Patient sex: M
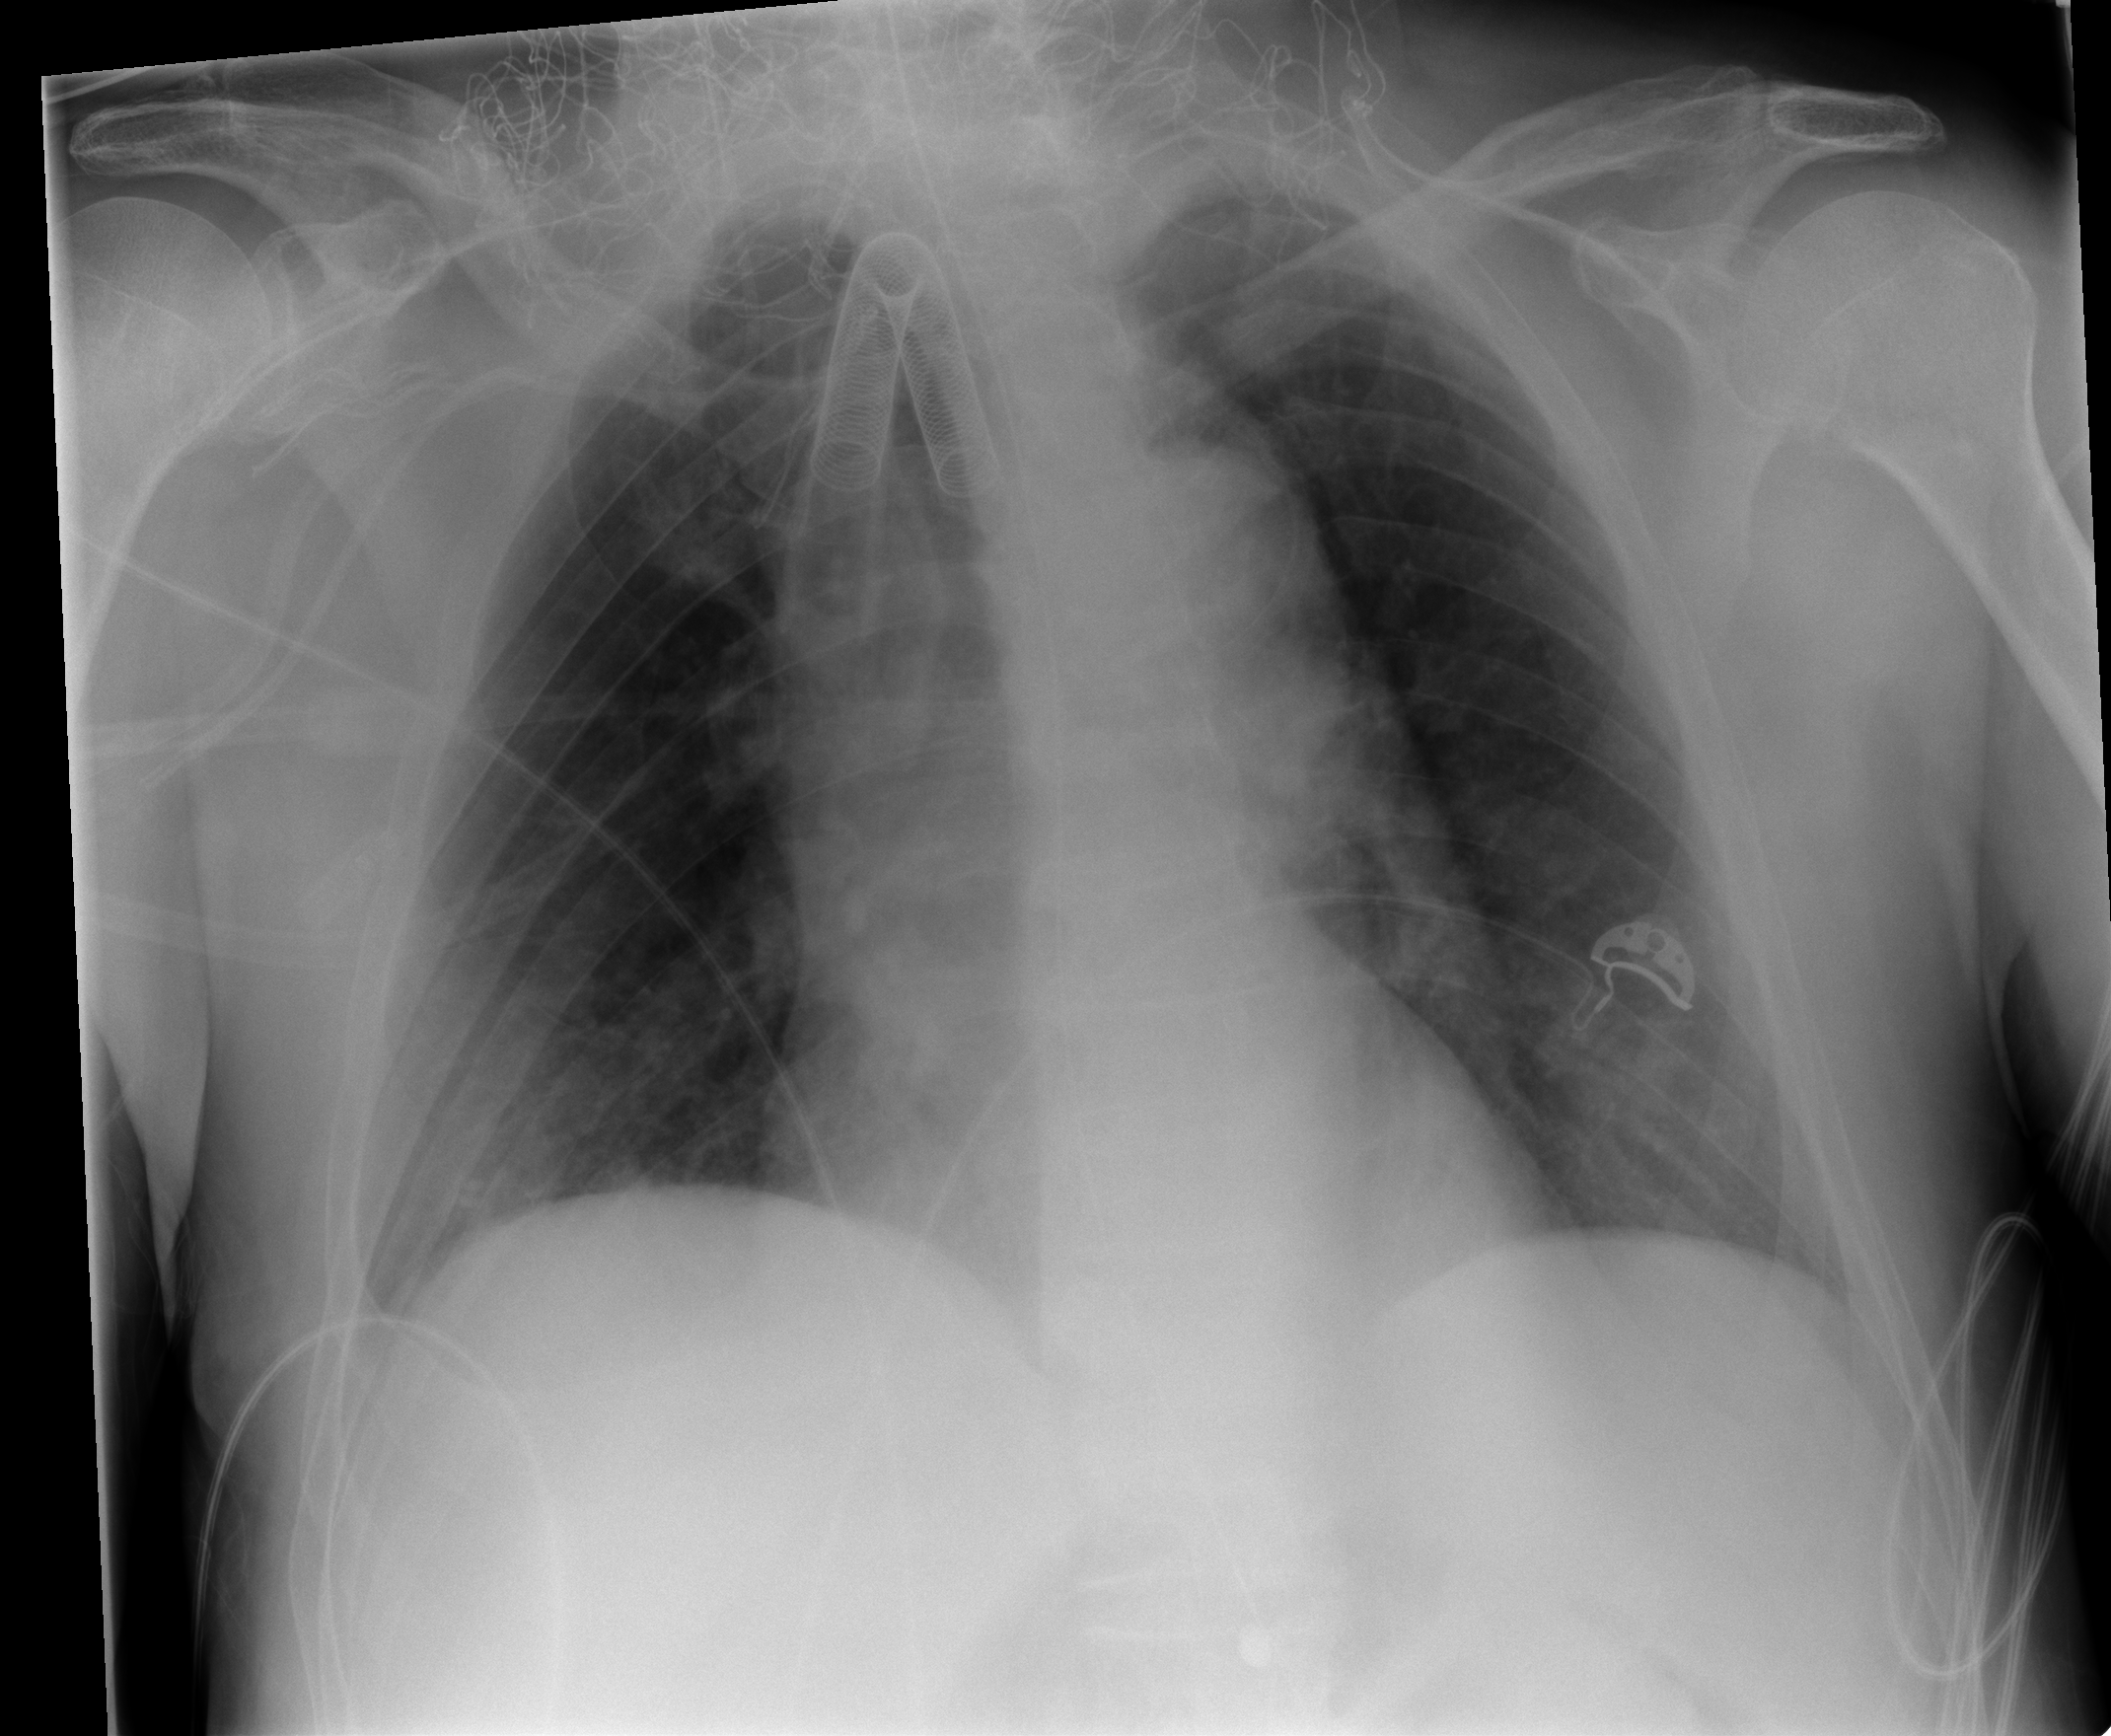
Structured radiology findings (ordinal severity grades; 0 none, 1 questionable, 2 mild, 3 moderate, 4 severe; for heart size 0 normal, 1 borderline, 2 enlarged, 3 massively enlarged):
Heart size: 0
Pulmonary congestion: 1
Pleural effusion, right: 0
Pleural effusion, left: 0
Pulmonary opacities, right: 0
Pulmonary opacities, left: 0
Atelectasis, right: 2
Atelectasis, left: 2